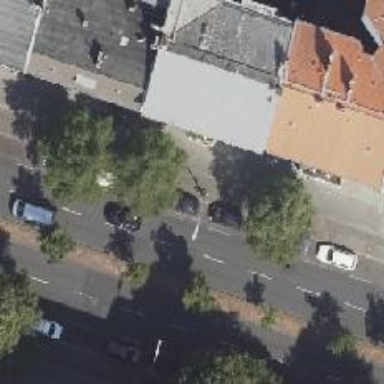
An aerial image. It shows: Parking lane.